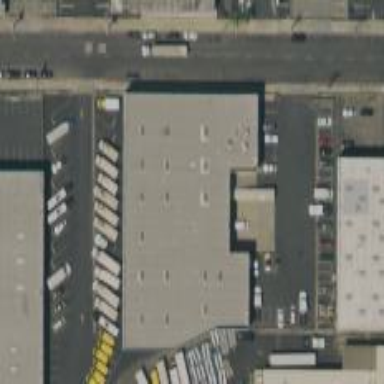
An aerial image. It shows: Warehouse.